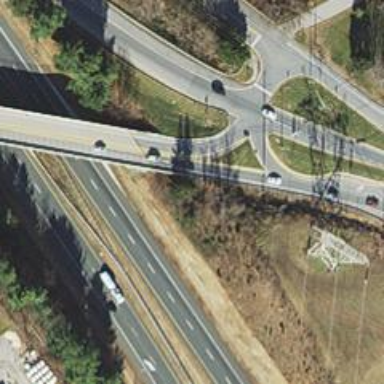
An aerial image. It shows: Trunk link highway.